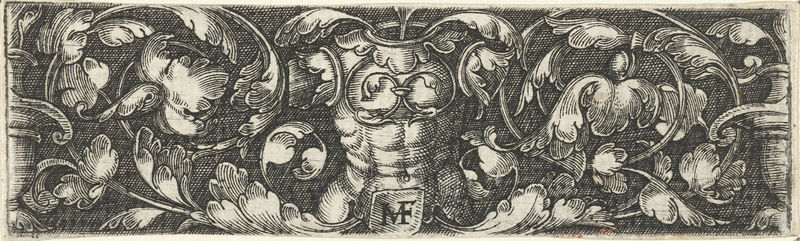
Titel: Fries met in het midden een borstkuras
Künstler: Monogrammist MHF (16e eeuw)
Standort: Amsterdam
Institution: Rijksmuseum
Schlagwörter: gris, pictures, plant, pot, vase, blanc, noir, woodcut, flower, horizontal, armor, armour, black and white, decoration, gravure, etching, sketch, curl, breast, urn, leaves, neck, square, dessin, engraving, war, shield, chest, leaf, tableau, feuilles, tan, armure, vine, monogram, rectangle, engraved, plumes, torso, ?, swan, breastplate, flamingo, mf, brestplate, hidden?, halph-urn, swarn, hoff, bellybuton, arbs, human torso